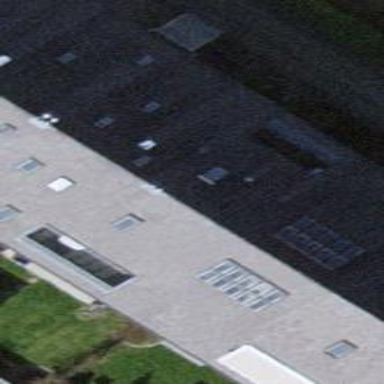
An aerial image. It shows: Terrace building.